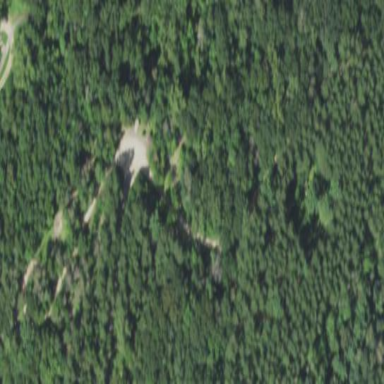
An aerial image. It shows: Campsite designated for tourism.